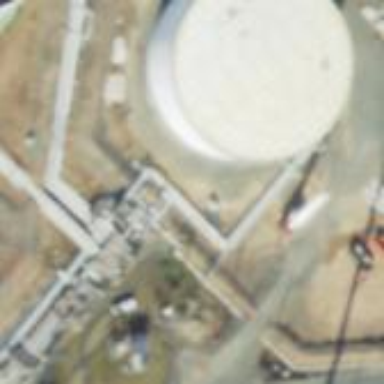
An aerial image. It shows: Building with storage tank.